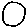
Label: circle